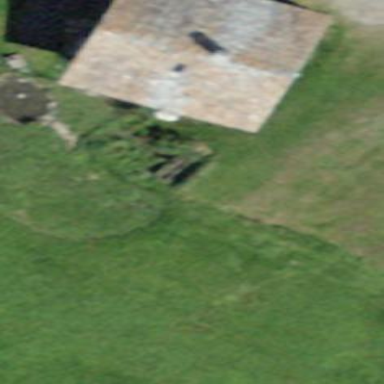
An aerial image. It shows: Farm building.